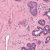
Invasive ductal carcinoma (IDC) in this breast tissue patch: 0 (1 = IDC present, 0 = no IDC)